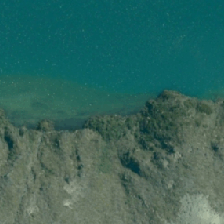
Land cover: lake_pond